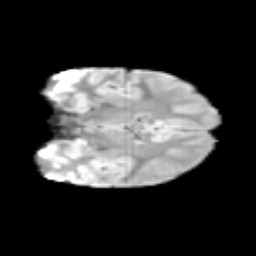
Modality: T2w
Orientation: coronal
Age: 9
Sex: female
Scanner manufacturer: siemens
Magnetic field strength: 3 T
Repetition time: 3.8 s
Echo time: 0.07 s